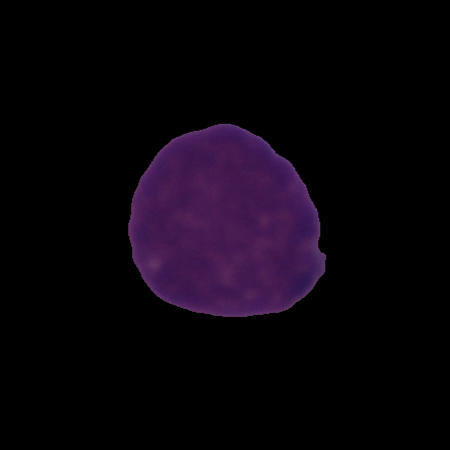
Label: cancer